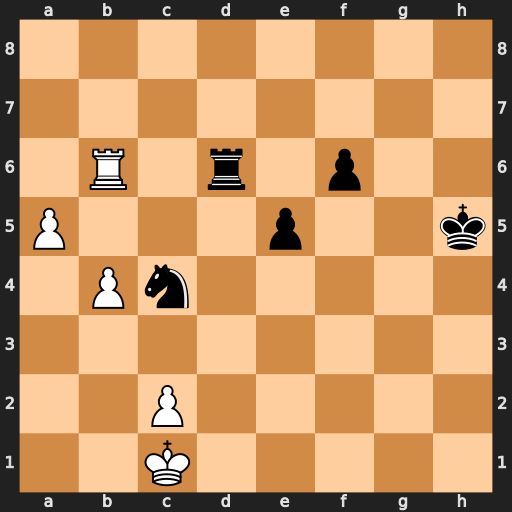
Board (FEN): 8/8/1R1r1p2/P3p2k/1Pn5/8/2P5/2K5
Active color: w
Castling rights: -
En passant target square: -
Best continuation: Rxd6 Nxd6 a6